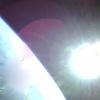
Label: sunburn